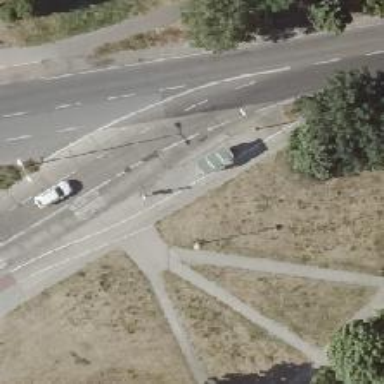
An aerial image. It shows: Secondary road with concrete surface.